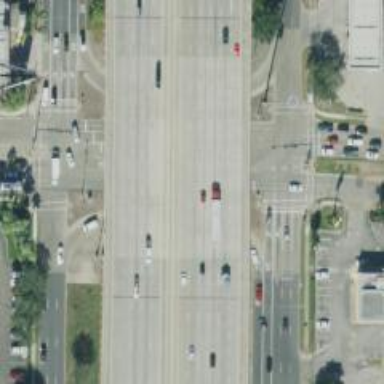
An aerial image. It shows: Frontage road connected to secondary link.